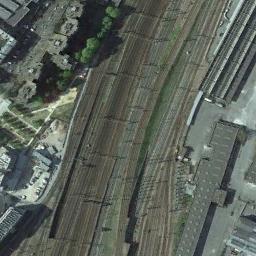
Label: railway